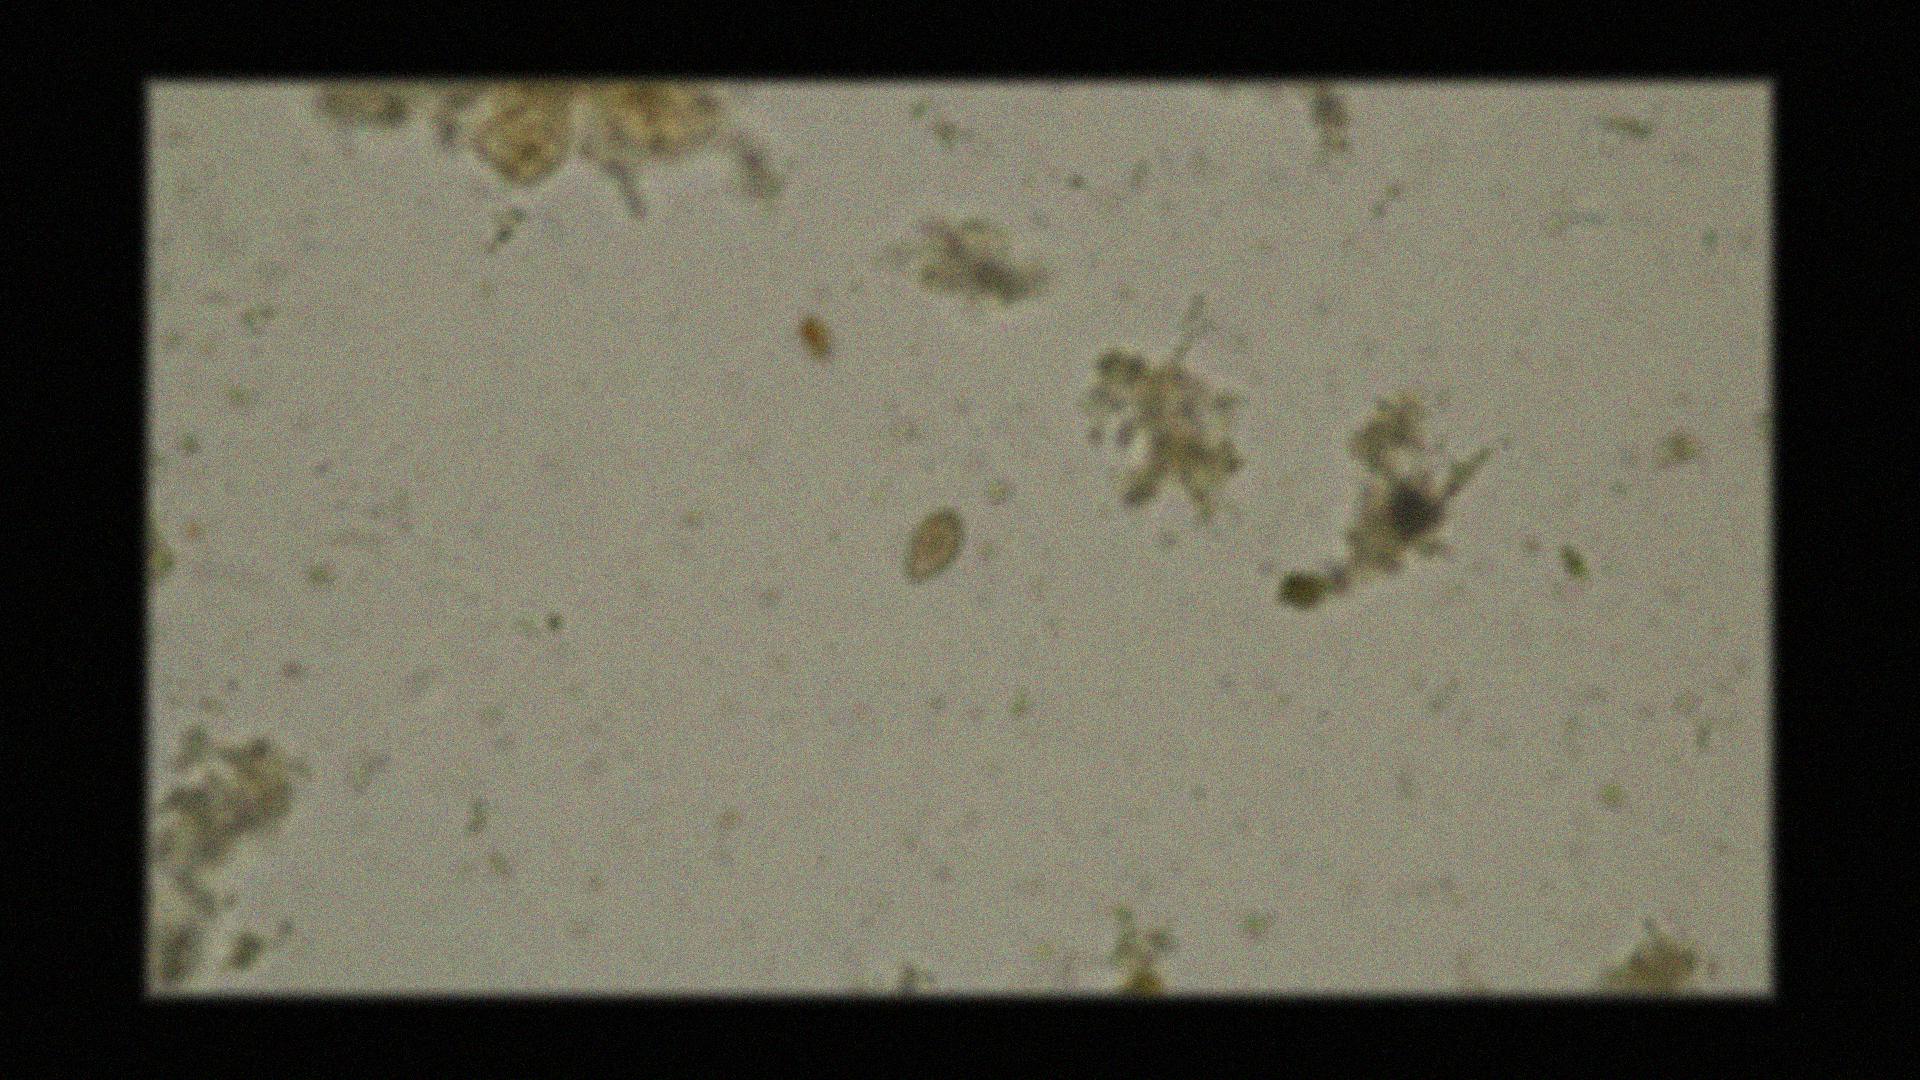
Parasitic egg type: Opisthorchis viverrine